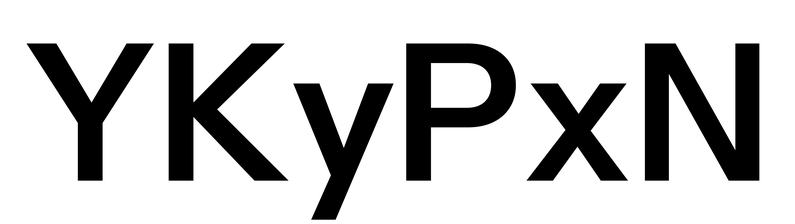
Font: InstrumentSans_SemiBold